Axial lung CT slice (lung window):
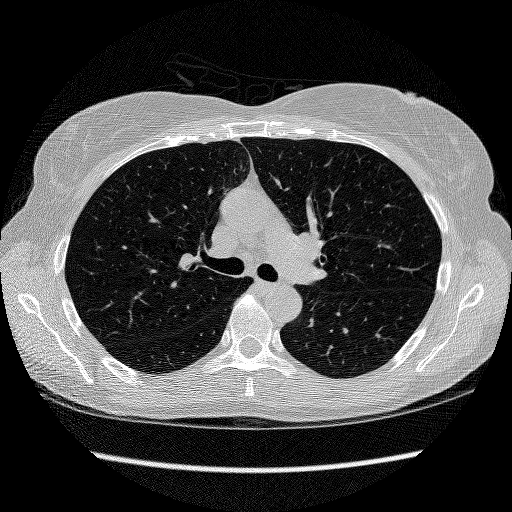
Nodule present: no